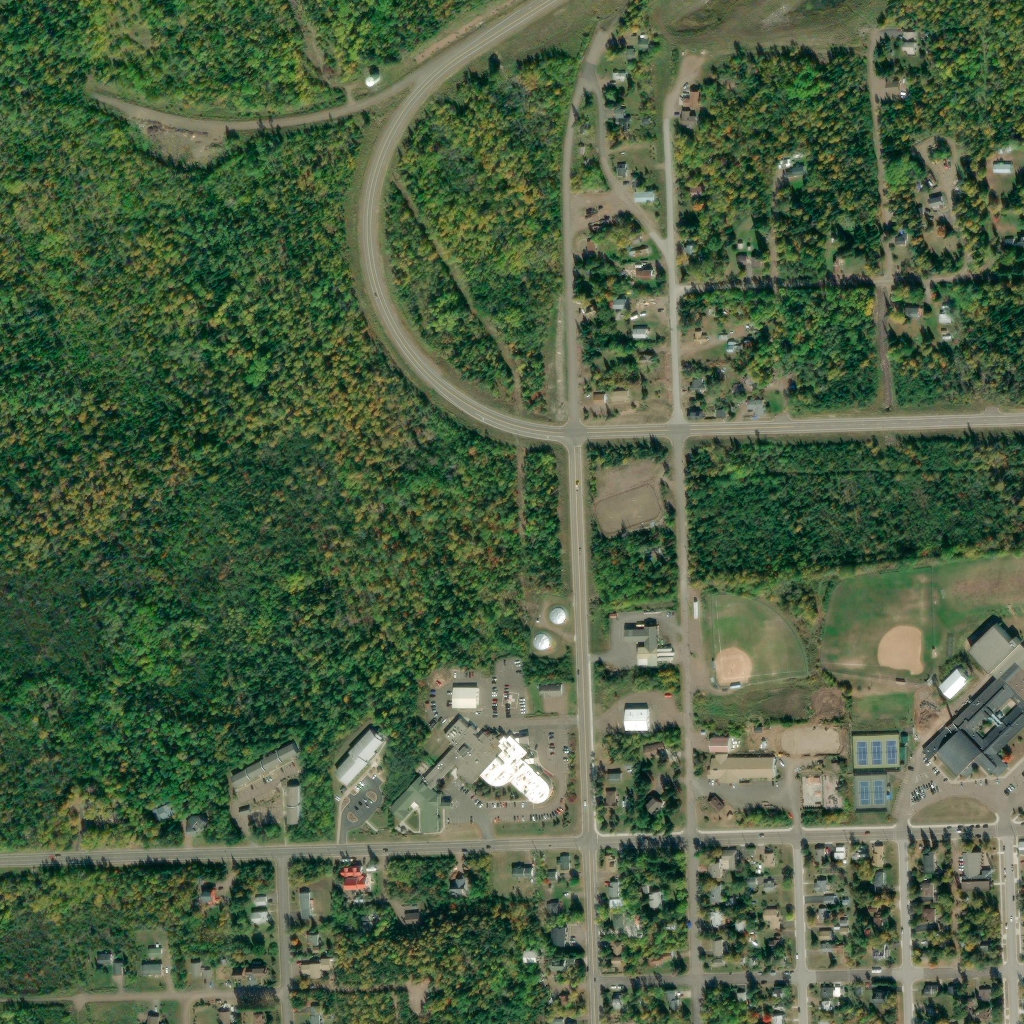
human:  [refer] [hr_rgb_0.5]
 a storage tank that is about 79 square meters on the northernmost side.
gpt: <box>[[35, 7, 36, 8, 0]]</box>